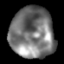
Tissue: lung
Cell type: Epithelial cells
Senescence score: 0.1636
Nuclear area (px): 2194
Mean DAPI intensity: 119.625